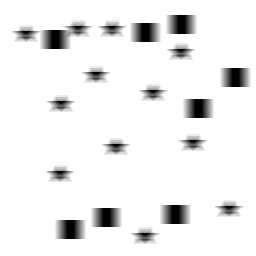
Squares: 8
Triangles: 0
Stars: 12
Total shapes: 20